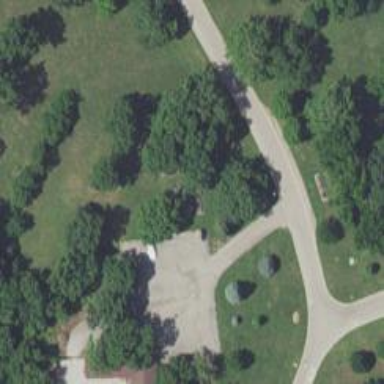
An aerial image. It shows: Disc golf tee.